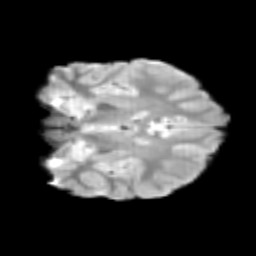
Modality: T2w
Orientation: coronal
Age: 12
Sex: male
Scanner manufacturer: siemens
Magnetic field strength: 3 T
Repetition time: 3.8 s
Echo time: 0.07 s